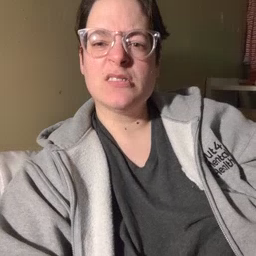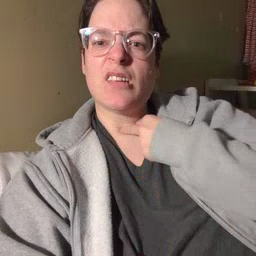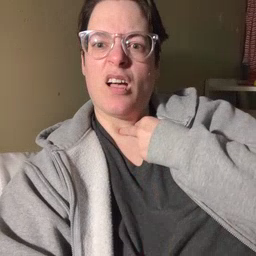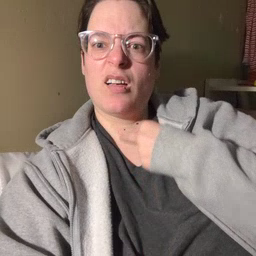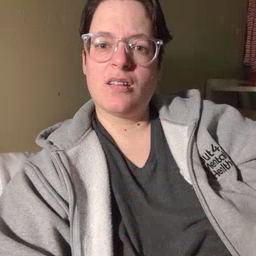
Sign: stuck